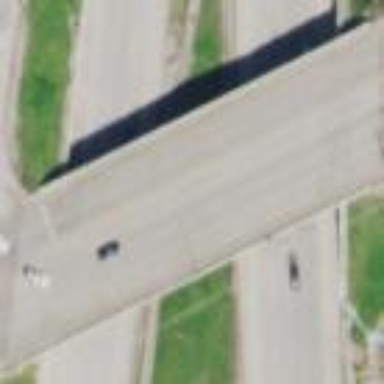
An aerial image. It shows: Man-made overpass bridge.